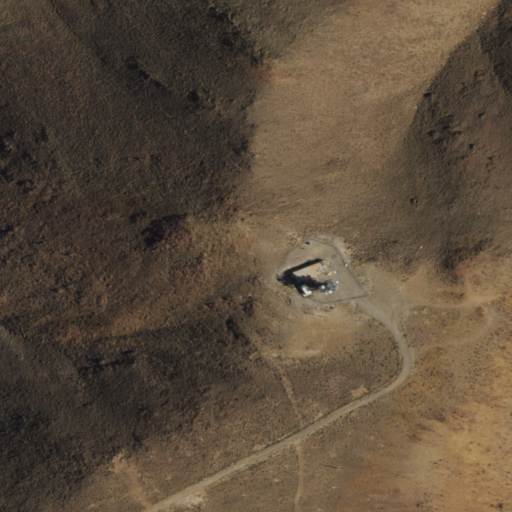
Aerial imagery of mountain in Nevada named Churchill Peak containing shrub, grassland, and medium intensity development